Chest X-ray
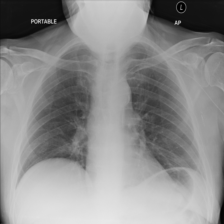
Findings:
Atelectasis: negative
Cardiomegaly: negative
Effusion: negative
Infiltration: negative
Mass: negative
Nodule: negative
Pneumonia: negative
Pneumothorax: negative
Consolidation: negative
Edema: negative
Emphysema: negative
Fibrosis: negative
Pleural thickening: negative
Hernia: negative